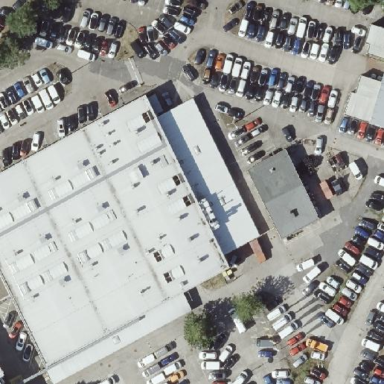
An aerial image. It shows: Retail building that houses car shop.